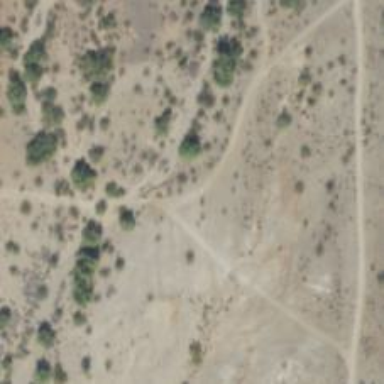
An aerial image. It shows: Hiking trail path.